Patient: sex M, age 64
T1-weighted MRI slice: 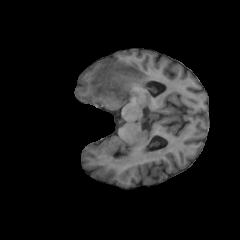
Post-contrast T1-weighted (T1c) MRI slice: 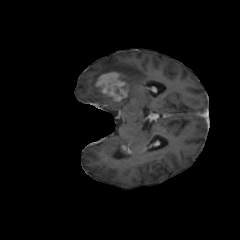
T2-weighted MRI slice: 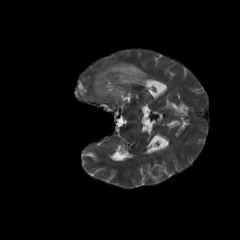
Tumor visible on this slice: yes
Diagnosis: Glioblastoma, IDH-wildtype
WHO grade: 4